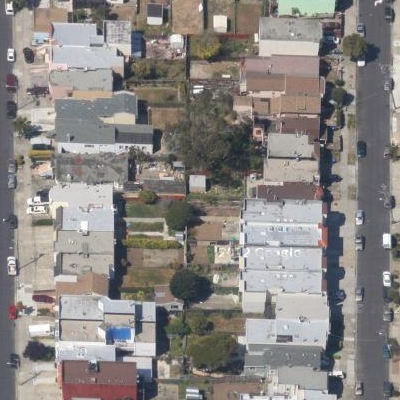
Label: fResident